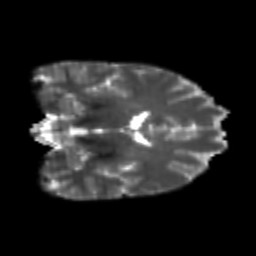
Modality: T2w
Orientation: coronal
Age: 22
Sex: female
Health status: healthy
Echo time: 0.074 s